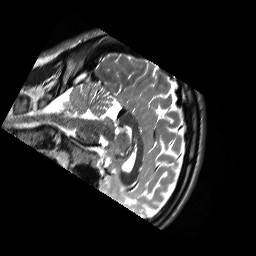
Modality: T2w
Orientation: sagittal
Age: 19
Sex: male